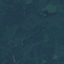
Land use / land cover: Forest